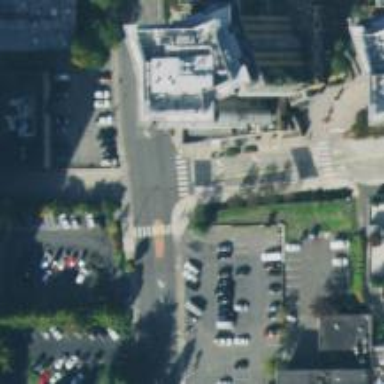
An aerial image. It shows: Marked asphalt footway with zebra crossing and crossing island.